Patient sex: F
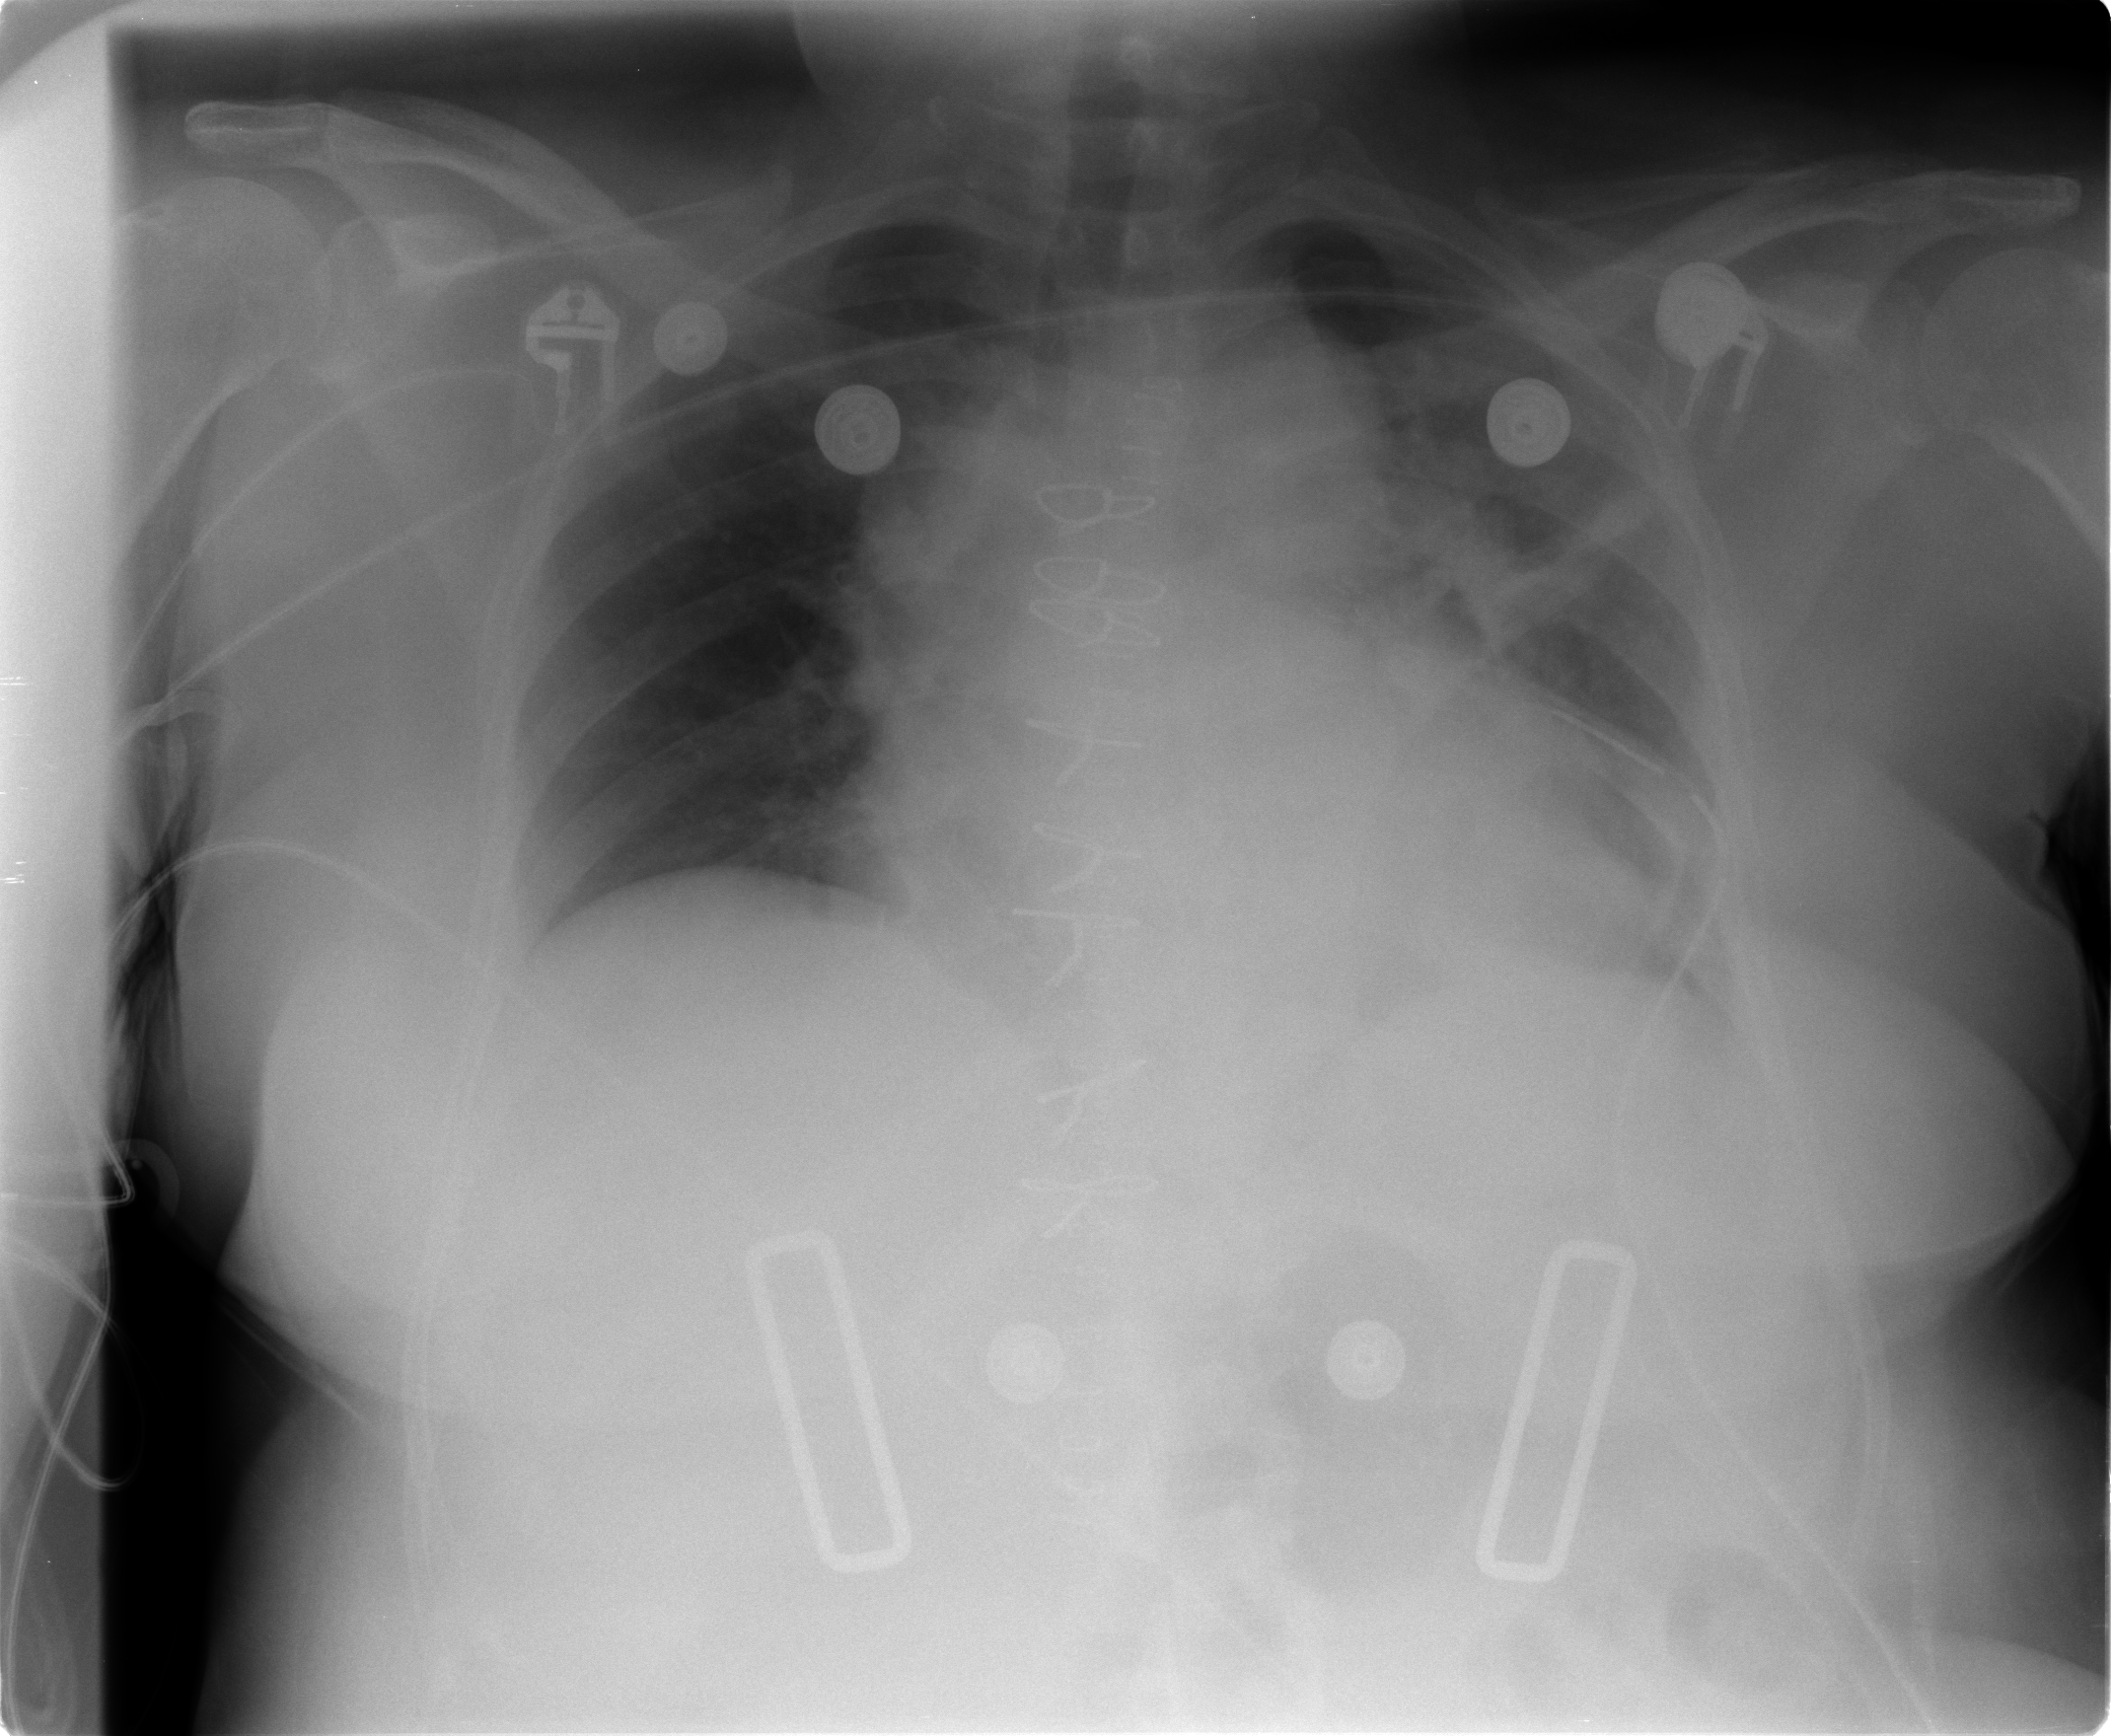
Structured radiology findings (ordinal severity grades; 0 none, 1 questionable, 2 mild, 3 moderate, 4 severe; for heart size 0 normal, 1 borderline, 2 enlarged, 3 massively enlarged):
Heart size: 2
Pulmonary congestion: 2
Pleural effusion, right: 0
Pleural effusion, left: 2
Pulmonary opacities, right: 0
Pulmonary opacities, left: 1
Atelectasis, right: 0
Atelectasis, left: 3